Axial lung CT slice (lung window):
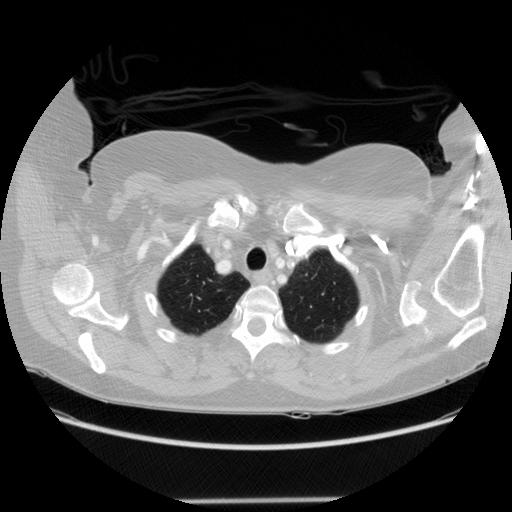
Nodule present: no